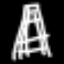
Label: The Eiffel Tower